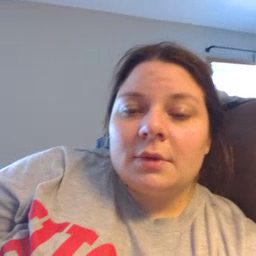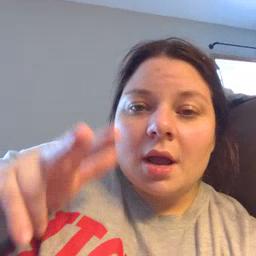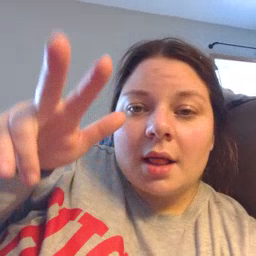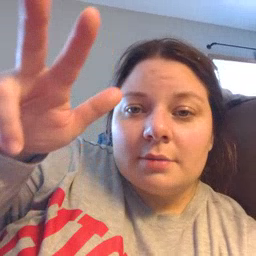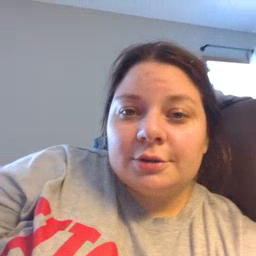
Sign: helicopter